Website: macys
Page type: payment
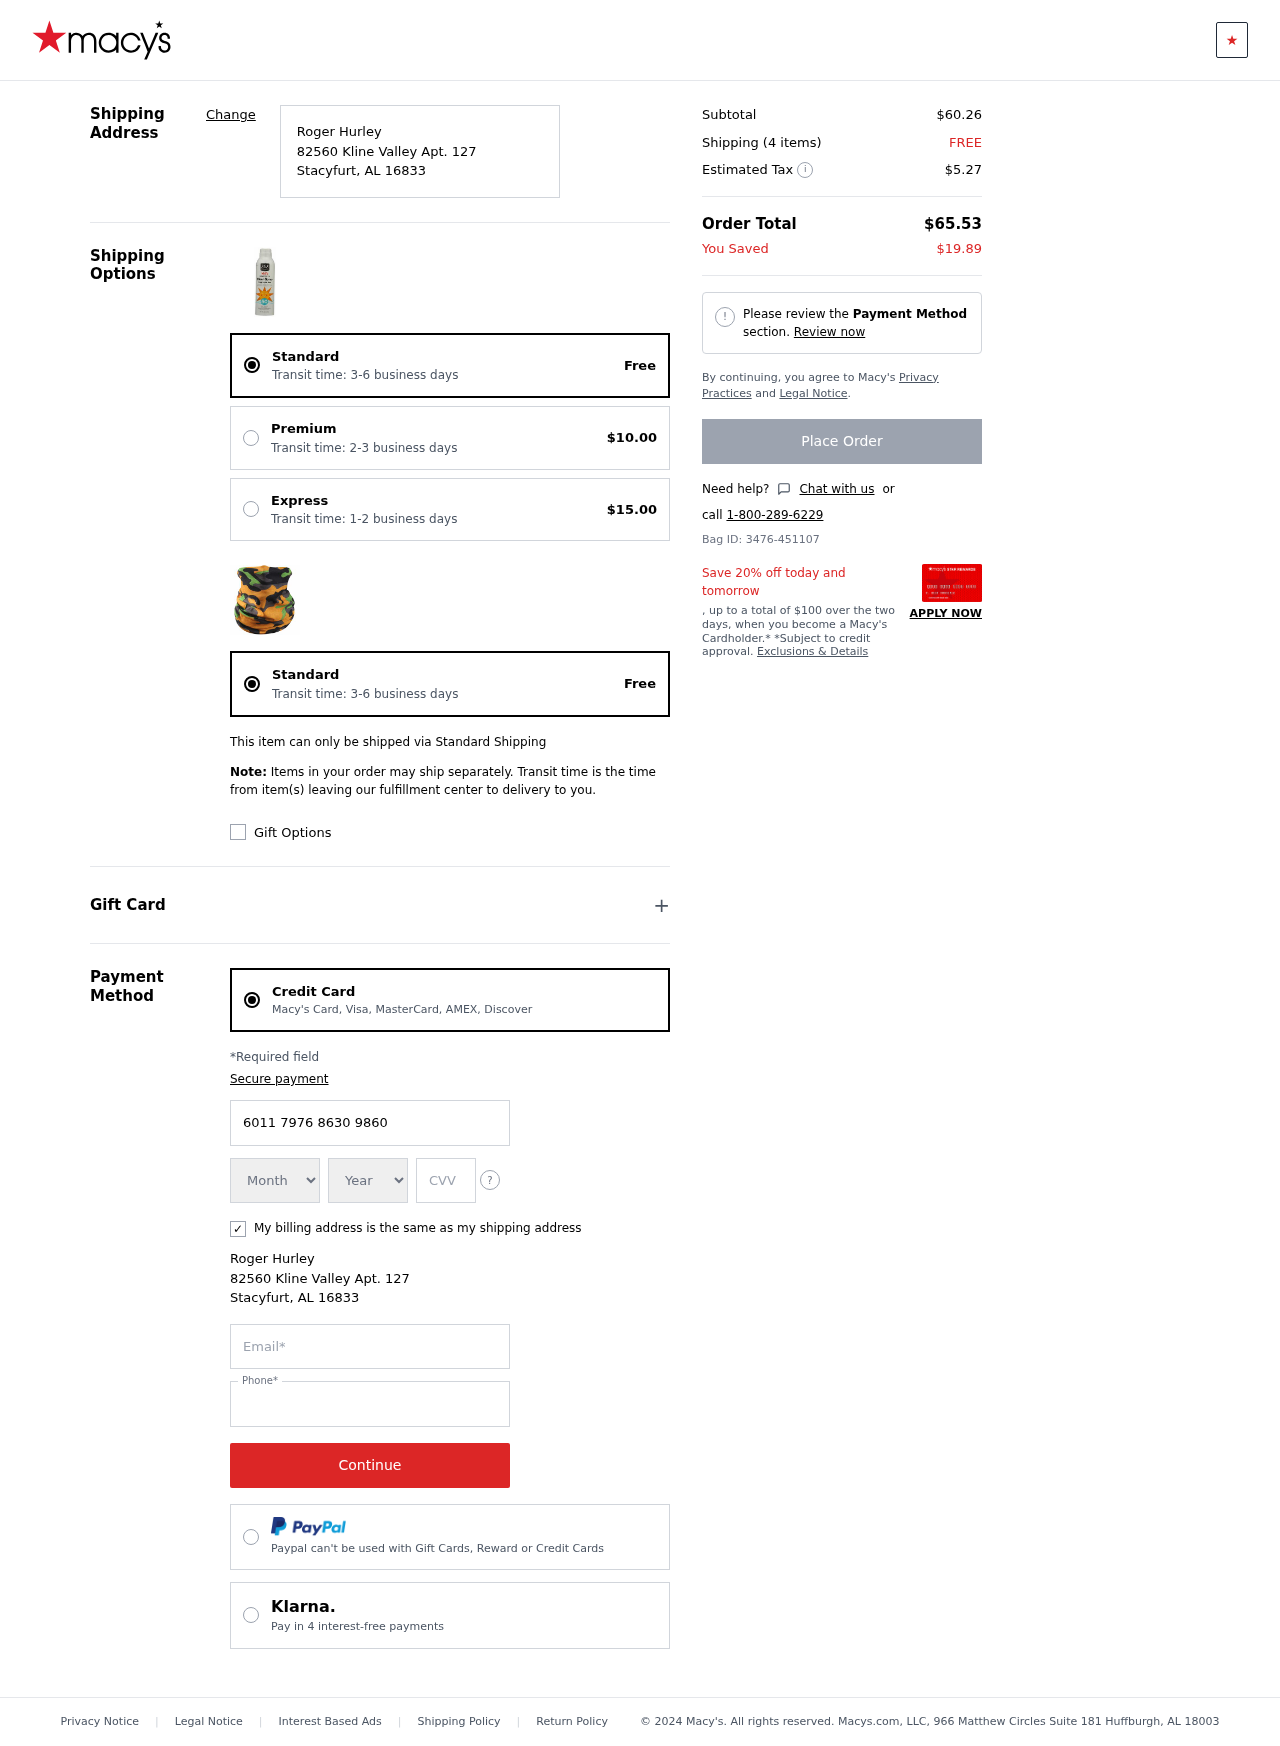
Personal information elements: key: PII_CARD_CVV
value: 397
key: PII_CARD_EXPIRY_MONTH
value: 04
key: PII_CARD_EXPIRY_YEAR
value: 29
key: PII_CARD_NUMBER
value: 6011 7976 8630 9860
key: PII_CITY
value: Stacyfurt
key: PII_EMAIL
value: roger_hurley@yahoo.com
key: PII_FULLNAME
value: Roger Hurley
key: PII_PHONE
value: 4775134160
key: PII_POSTCODE
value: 16833
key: PII_STATE_ABBR
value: AL
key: PII_STREET
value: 82560 Kline Valley Apt. 127
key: PII_FULLNAME2
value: Roger Hurley
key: PII_STREET2
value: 82560 Kline Valley Apt. 127
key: PII_CITY2
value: Stacyfurt
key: PII_STATE_ABBR2
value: AL
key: PII_POSTCODE2
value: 16833
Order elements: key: ORDER_DELIVERY_DATE
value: Transit time: 3-6 business days
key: ORDER_SHIPPING_STANDARD
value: Free
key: ORDER_SHIPPING_PREMIUM
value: $10.00
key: ORDER_SHIPPING_EXPRESS
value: $15.00
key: ORDER_DELIVERY_DATE2
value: Transit time: 3-6 business days
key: ORDER_SHIPPING_STANDARD2
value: Free
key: ORDER_SUBTOTAL
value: $60.26
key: ORDER_NUM_ITEMS
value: Shipping (4 items)
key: ORDER_SHIPPING_COST
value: FREE
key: ORDER_TAX
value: $5.27
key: ORDER_TOTAL
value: $65.53
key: ORDER_SAVINGS
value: $19.89
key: ORDER_ID
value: Bag ID: 3476-451107